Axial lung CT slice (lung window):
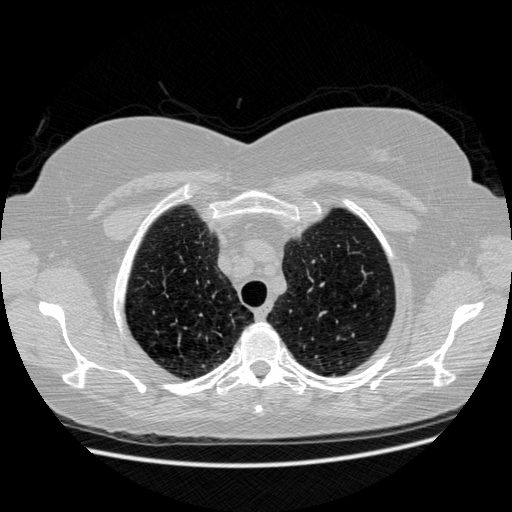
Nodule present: no